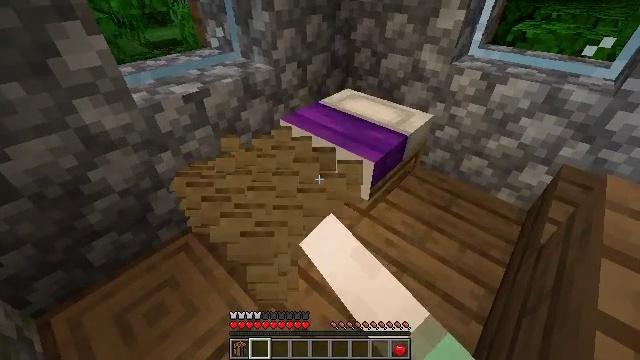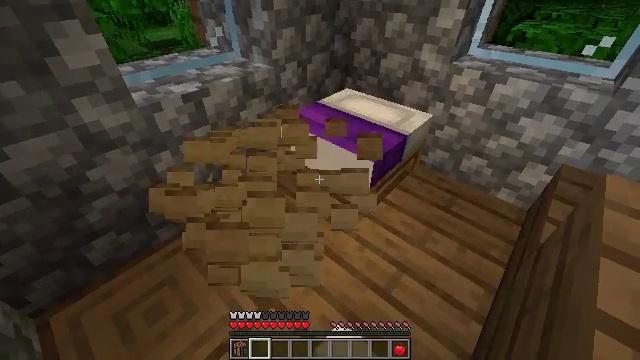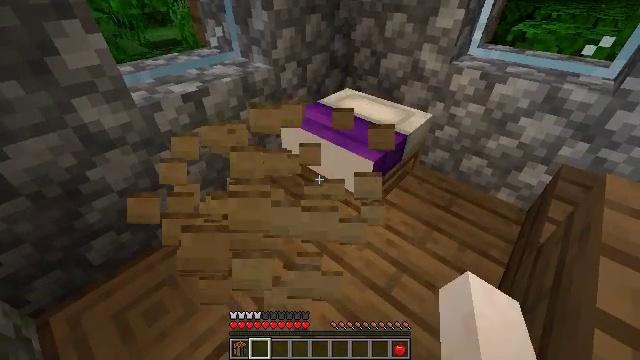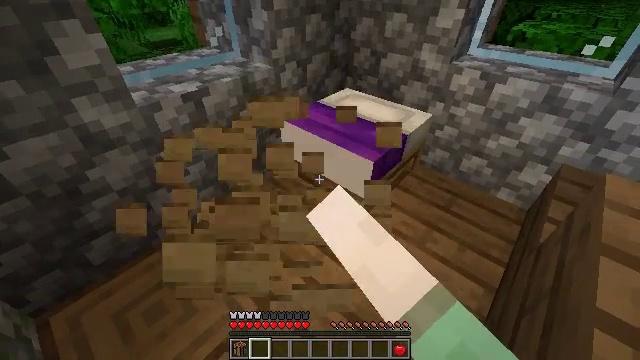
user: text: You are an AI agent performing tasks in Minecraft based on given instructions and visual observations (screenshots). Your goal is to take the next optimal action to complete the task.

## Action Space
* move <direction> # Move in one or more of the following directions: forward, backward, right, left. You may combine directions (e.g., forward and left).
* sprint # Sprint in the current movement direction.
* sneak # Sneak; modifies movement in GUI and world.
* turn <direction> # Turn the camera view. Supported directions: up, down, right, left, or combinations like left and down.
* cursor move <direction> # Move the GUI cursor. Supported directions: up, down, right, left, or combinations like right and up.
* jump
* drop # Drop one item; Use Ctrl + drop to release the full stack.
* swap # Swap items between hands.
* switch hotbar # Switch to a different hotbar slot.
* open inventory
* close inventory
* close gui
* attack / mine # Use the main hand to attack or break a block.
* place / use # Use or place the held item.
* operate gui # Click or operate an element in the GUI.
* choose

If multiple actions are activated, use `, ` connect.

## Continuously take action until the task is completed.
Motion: motion action
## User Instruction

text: Break the purple bed to move it.
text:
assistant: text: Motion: attack / mine
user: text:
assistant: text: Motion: attack / mine
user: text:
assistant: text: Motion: attack / mine
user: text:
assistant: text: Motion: attack / mine